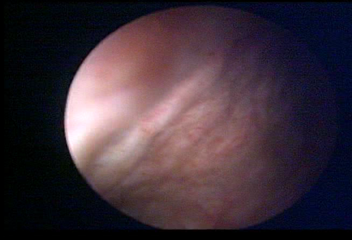
Modality: WLC
Class: Normal mucosa
Bladder cancer association: No